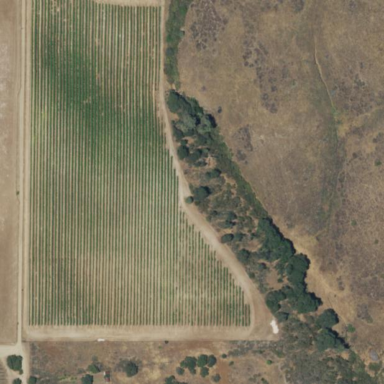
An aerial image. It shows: Prime and unique farmland used for vineyard.